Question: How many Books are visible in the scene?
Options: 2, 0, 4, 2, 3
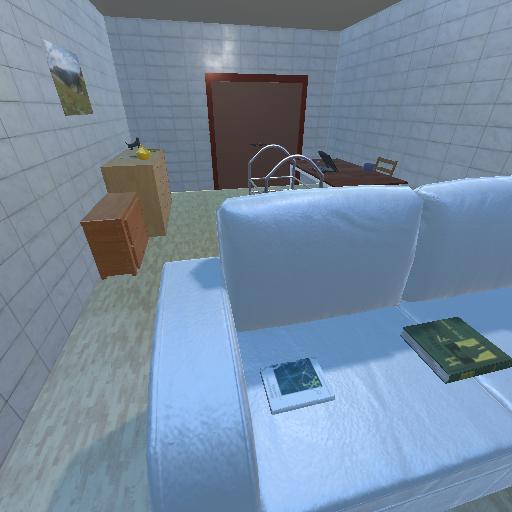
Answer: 2